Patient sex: M
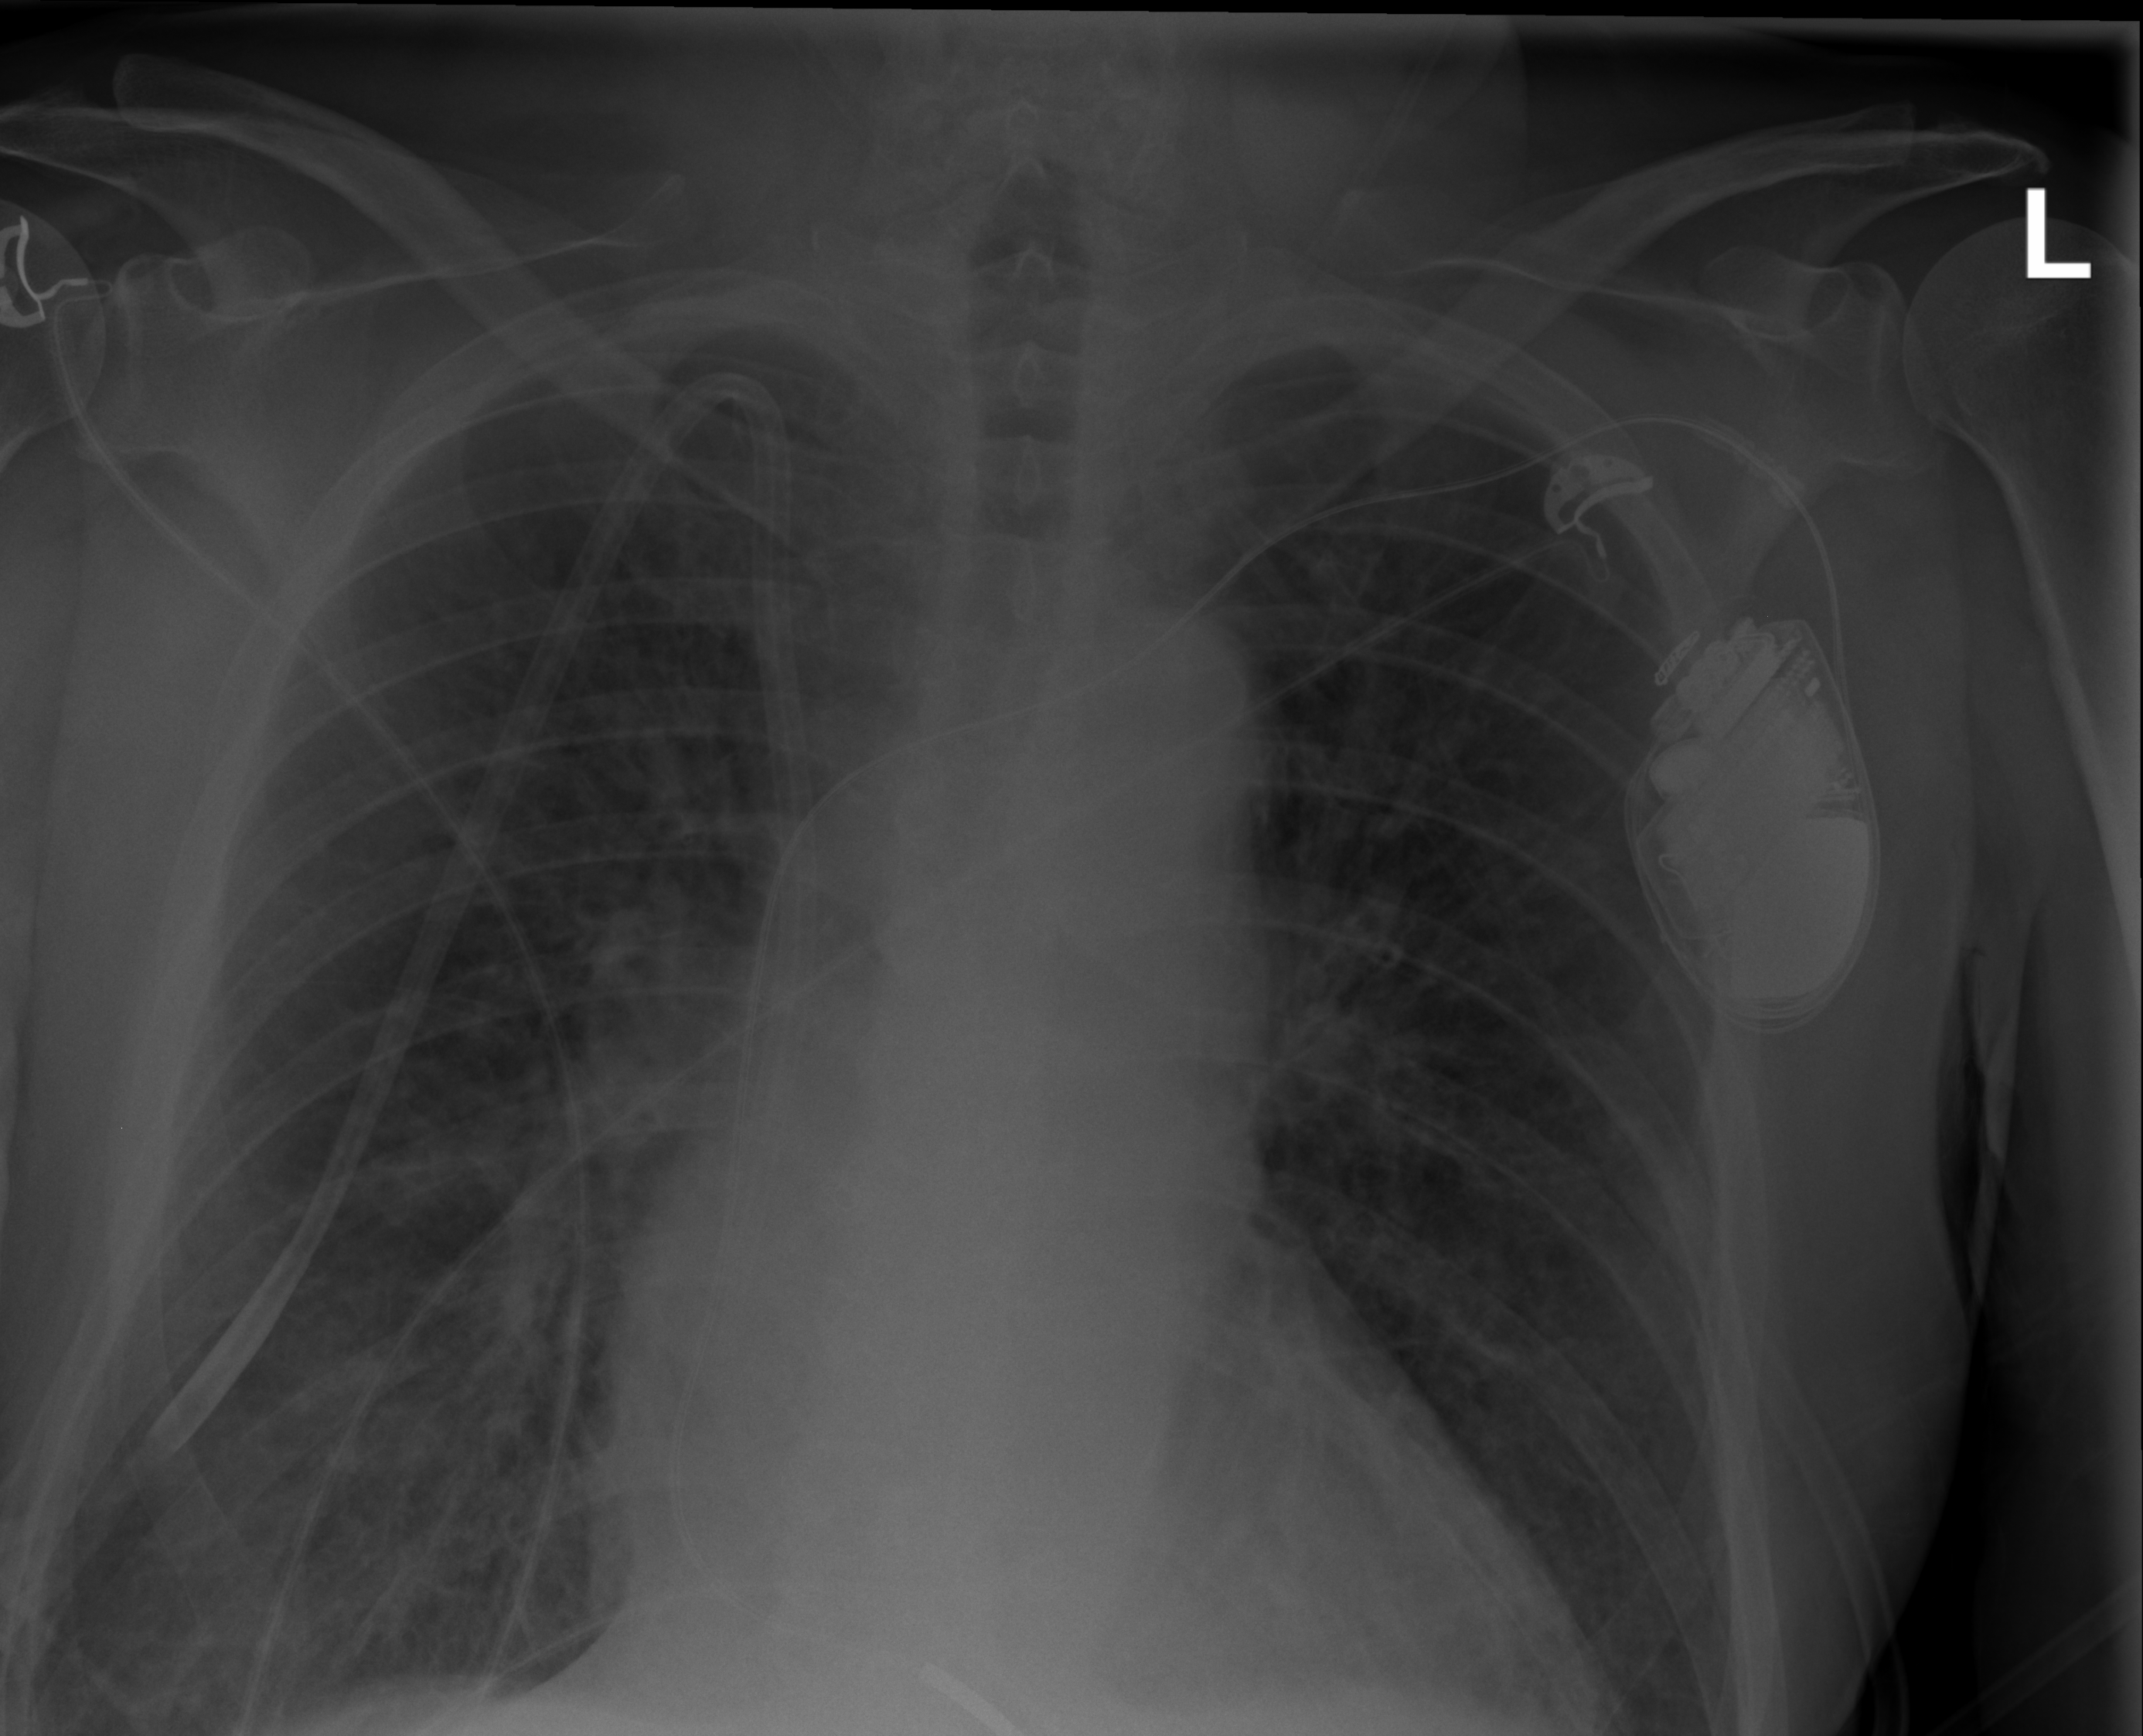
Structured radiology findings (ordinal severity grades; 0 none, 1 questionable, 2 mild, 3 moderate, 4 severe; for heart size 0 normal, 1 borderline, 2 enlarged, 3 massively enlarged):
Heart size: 0
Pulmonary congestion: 2
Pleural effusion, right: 0
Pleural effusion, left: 0
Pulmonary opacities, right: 0
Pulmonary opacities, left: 0
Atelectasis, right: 0
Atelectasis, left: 0